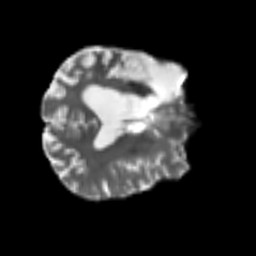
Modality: T2w
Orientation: axial
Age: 50
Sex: male
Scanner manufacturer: siemens
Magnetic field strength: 3 T
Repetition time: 4.987 s
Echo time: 0.0792 s